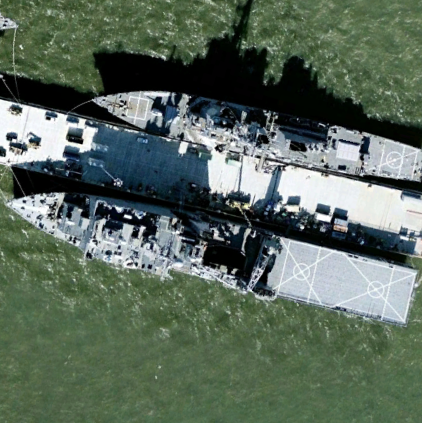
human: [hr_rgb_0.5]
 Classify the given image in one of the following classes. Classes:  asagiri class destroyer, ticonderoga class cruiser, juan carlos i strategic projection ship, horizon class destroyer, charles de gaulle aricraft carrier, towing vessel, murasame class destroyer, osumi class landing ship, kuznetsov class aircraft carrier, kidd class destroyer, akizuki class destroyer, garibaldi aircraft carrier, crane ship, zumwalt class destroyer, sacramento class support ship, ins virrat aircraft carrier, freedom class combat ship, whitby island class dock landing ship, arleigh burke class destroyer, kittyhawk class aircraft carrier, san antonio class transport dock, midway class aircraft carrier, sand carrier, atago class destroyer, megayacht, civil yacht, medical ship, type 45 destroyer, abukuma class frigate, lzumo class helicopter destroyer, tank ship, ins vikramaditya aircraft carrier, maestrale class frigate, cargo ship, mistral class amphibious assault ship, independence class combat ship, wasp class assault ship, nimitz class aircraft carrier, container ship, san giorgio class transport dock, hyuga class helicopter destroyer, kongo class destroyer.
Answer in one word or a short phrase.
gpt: Whitby Island class dock landing ship